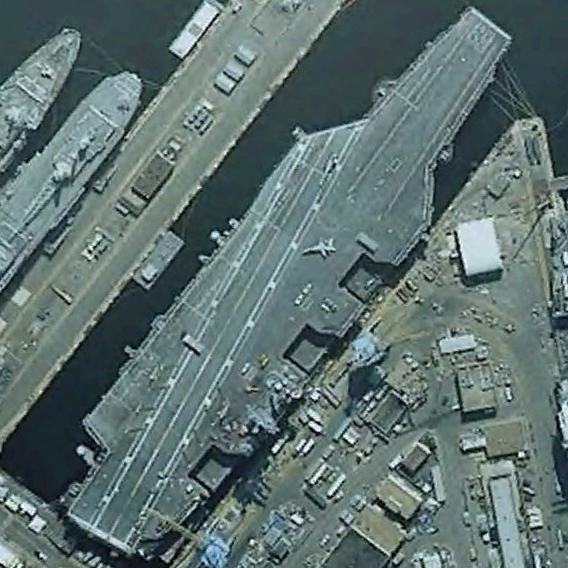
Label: aircraft_carrier